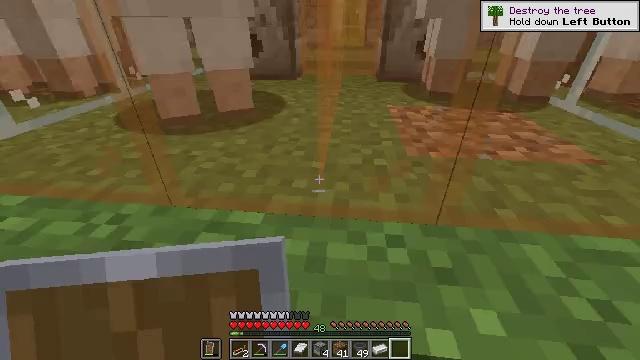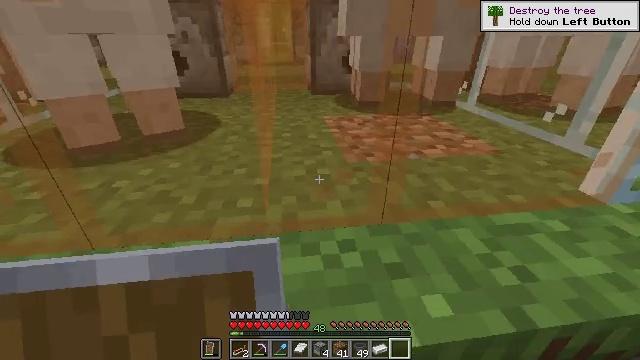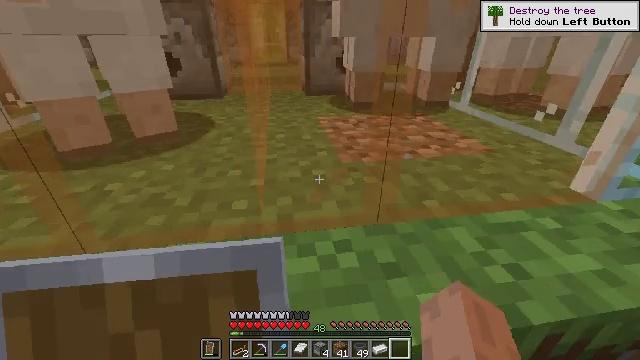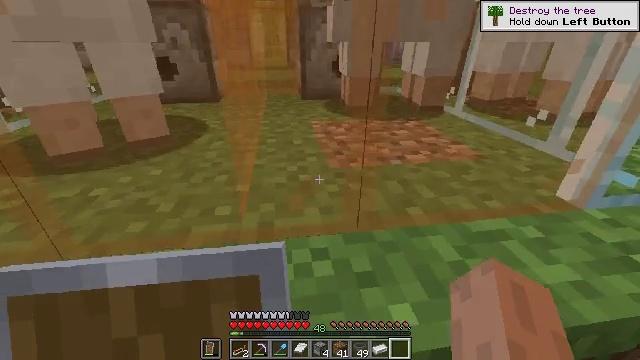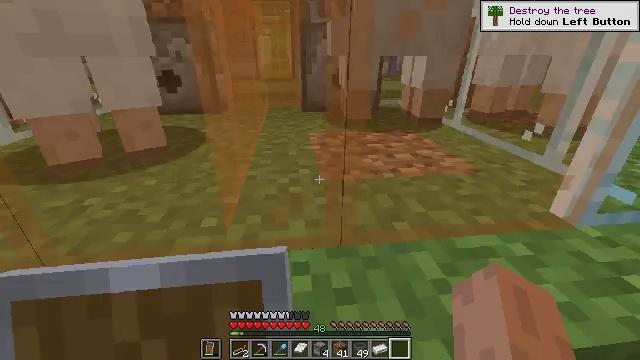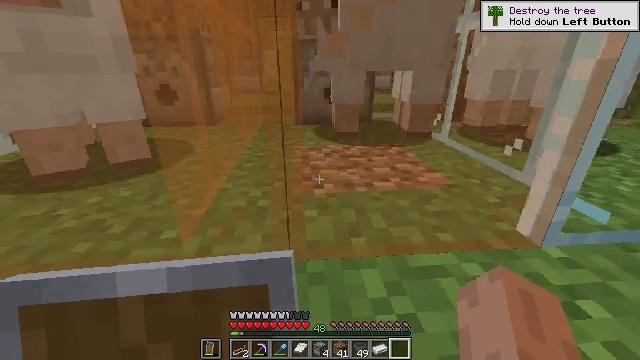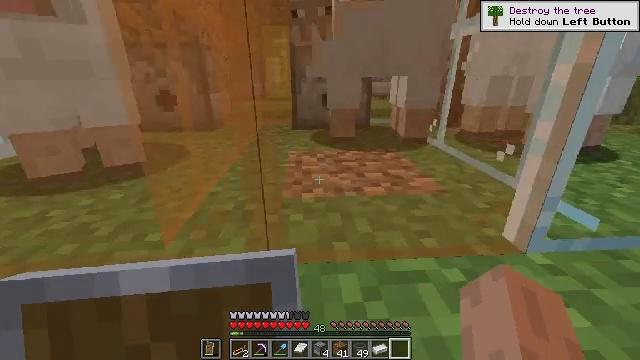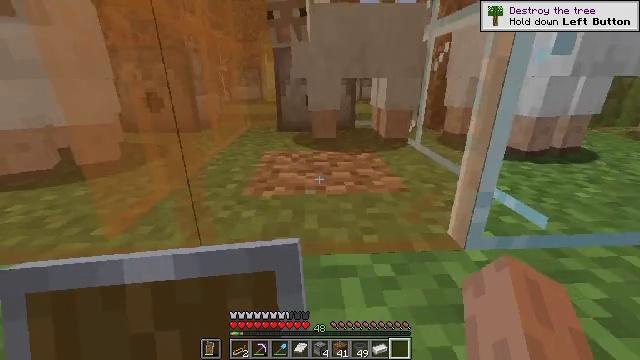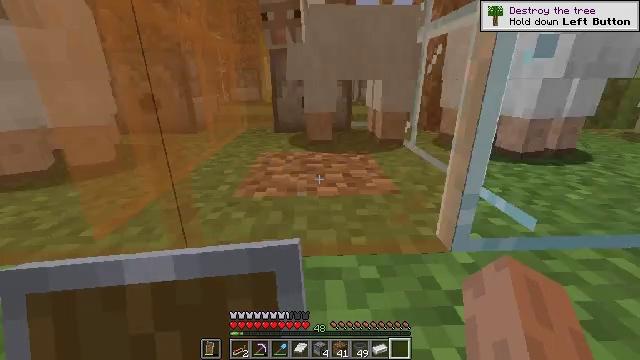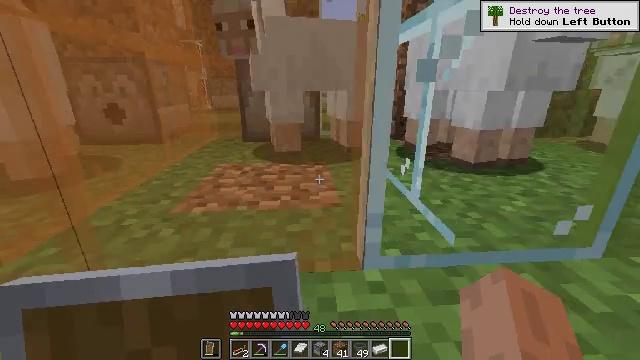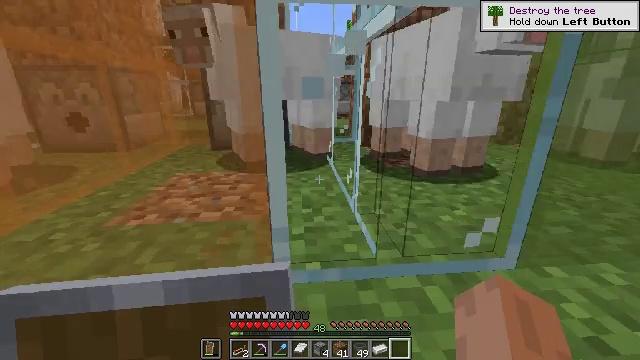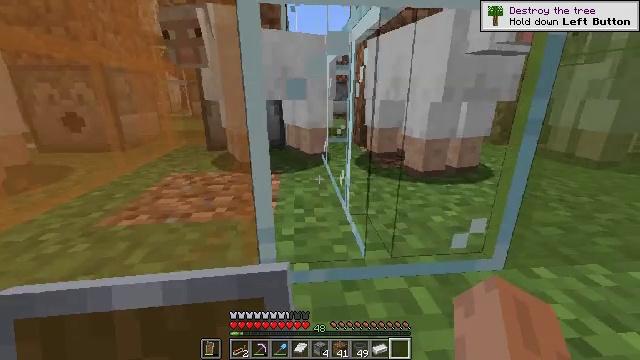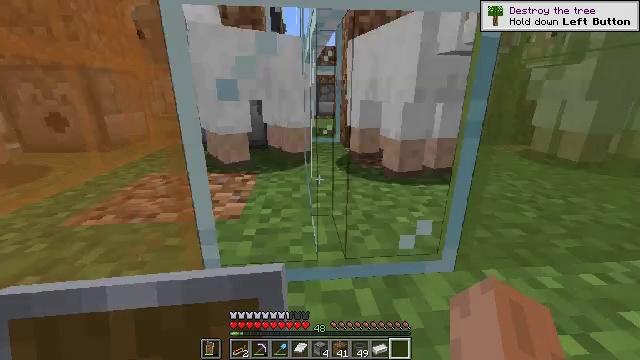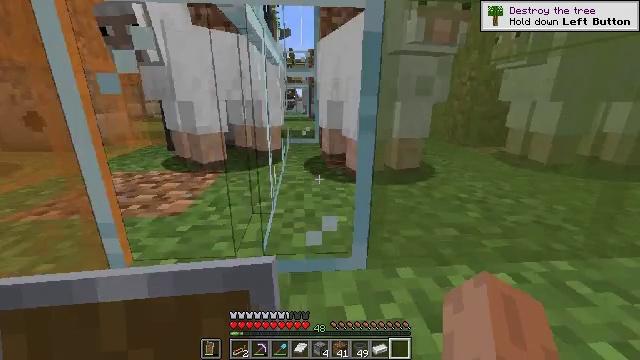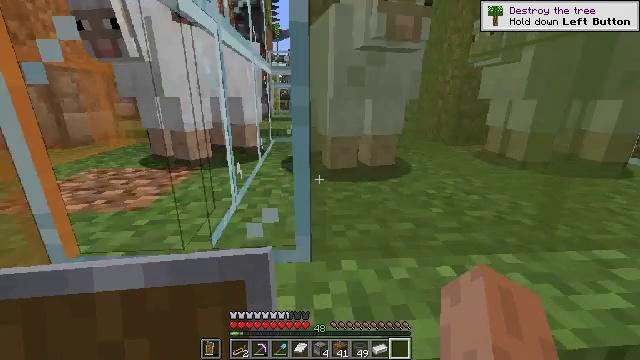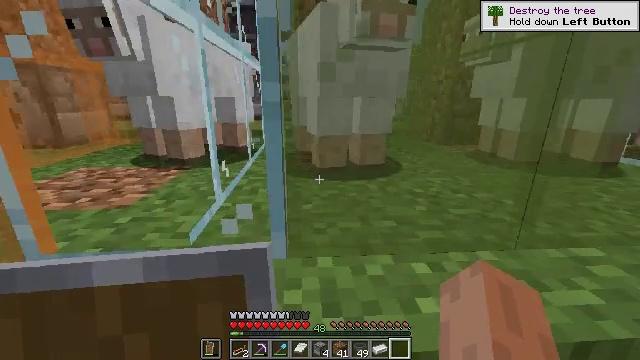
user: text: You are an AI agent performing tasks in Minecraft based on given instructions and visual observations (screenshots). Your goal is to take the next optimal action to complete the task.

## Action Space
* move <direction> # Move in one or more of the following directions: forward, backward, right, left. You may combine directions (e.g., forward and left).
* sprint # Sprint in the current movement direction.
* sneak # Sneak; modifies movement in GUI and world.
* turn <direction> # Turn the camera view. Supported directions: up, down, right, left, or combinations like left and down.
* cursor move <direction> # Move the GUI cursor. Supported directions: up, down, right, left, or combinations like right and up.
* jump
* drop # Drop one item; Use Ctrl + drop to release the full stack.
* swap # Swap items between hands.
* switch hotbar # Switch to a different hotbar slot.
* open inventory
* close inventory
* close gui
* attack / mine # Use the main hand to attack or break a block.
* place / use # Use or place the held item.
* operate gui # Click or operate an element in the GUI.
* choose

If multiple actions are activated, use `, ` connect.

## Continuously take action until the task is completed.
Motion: motion action
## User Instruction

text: Break the green stained glass pane.
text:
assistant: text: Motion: turn right and up
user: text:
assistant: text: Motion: turn right
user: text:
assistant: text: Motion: move right
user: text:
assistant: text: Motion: move right, turn left and up
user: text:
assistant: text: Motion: move right, turn left and up
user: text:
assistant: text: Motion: move right, turn left and up
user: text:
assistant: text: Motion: move right, turn left
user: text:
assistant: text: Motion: move right
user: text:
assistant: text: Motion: move right, turn right and up
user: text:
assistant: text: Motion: move right, turn right and up
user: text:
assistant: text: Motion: move right
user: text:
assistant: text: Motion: move right
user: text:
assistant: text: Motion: move right
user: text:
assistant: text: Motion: move right
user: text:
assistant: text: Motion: move right
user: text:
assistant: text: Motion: move right
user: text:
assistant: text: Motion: move right
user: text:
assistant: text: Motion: move right
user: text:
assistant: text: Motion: move right
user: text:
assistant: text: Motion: move right
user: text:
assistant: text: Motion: move right
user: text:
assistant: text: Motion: move right
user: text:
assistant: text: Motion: no_op
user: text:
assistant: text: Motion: no_op
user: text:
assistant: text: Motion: no_op
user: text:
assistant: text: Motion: no_op
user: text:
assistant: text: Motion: no_op
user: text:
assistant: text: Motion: no_op
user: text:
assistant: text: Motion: no_op
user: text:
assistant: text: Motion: turn left